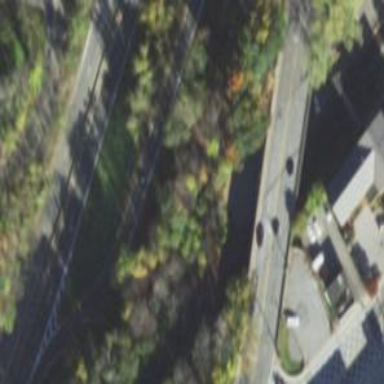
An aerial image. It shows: Trunk link highway.